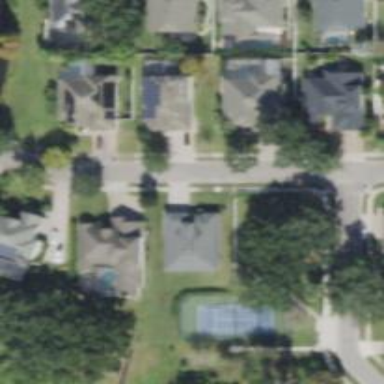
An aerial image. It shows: Residential road with sidewalk on the left.